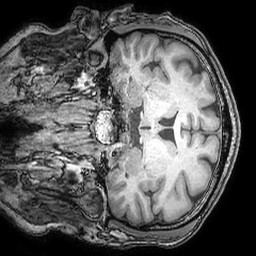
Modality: T1w
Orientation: coronal
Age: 34
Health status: ill
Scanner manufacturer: philips
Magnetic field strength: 3 T
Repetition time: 0.007 s
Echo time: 0.0035 s